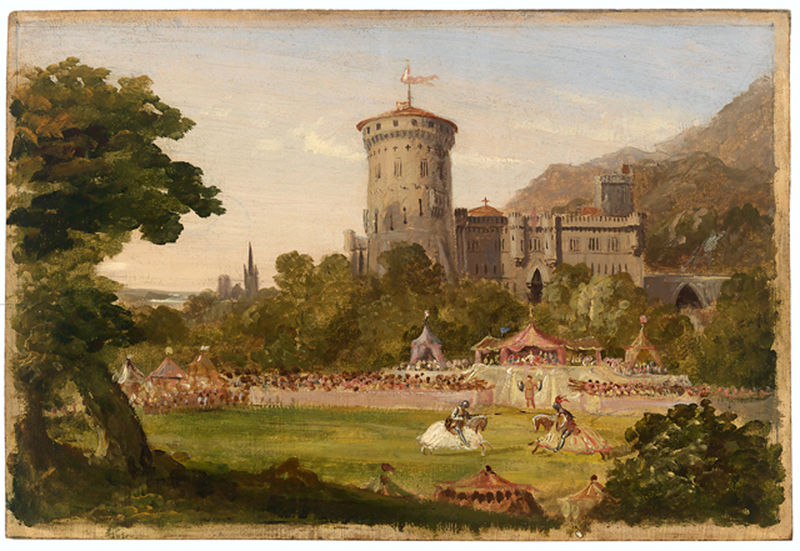
Titel: Sketch for "The Past"
Künstler: Thomas Cole
Standort: Amherst (Massachusetts, USA)
Institution: Mead Art Museum, Amherst College
Schlagwörter: blue, court, crowd, fight, gathering, king, oil, people, soldier, soldiers, sword, white, green, painting, windows, clouds, horses, sky, tree, hill, hills, mountain, mountains, nature, ocean, sea, tower, trees, helmet, knight, forest, grass, garden, castle, animals, battle, flag, outside, sunny, festival, flags, park, party, spectator, art, pastel, gothic, medieval, horse, tent, horizont, carnival, archs, schloss, queen, pavilion, knights, gladiators, racing, burg, ritter, games, crenellations, fun, cast;e, tents, joust, fest, hourses, nights, jousting, tournament, pageantry, bblue, oceas, competition, knoghts, horses (, horse', castle tower painting, mountanin, knightgames